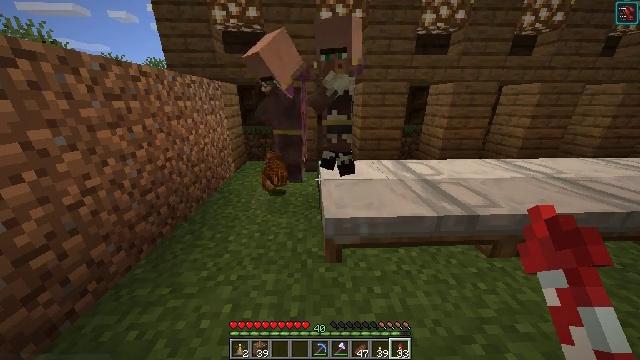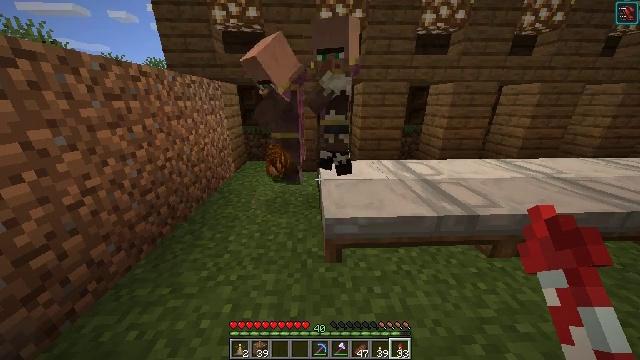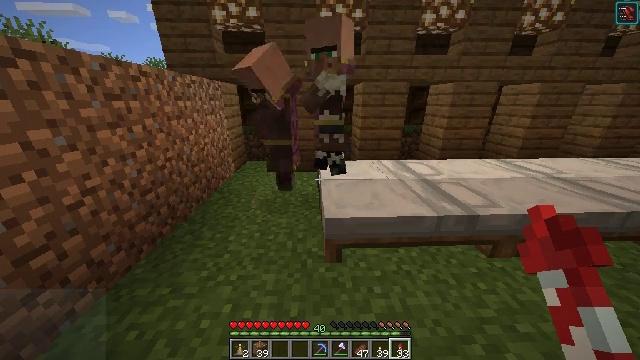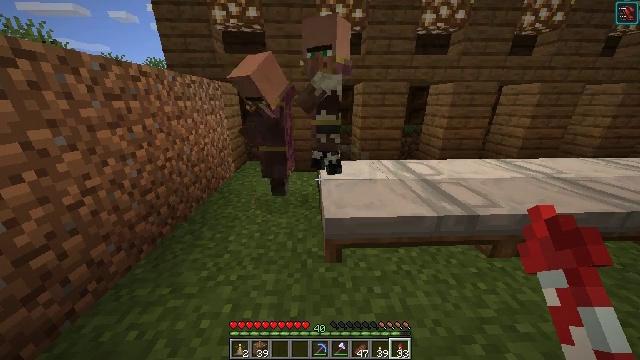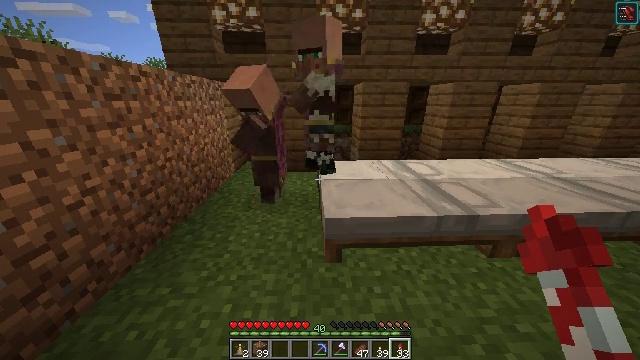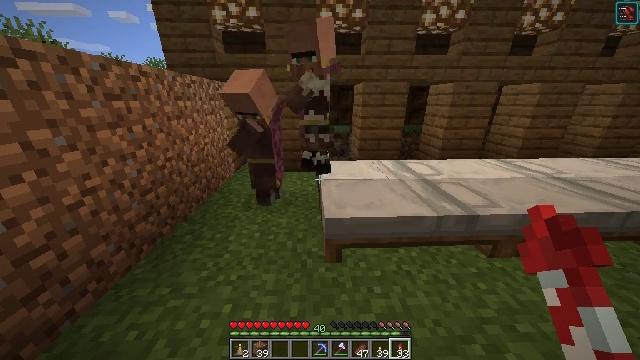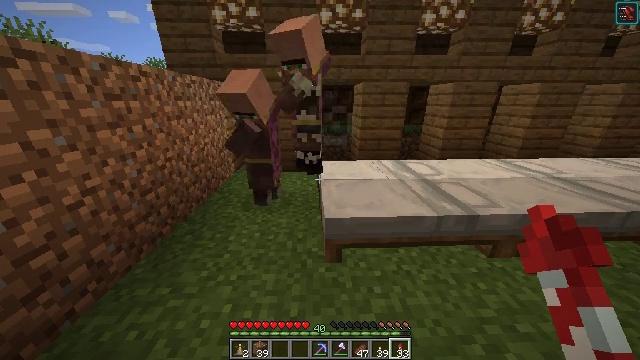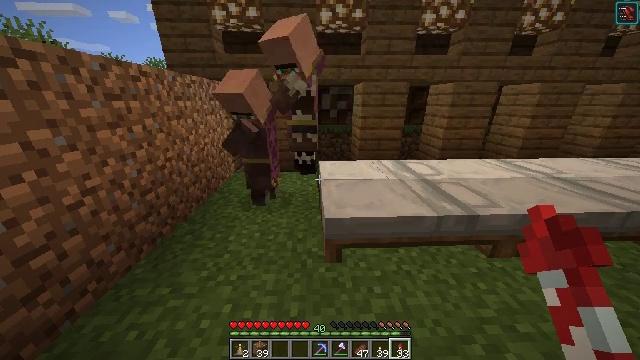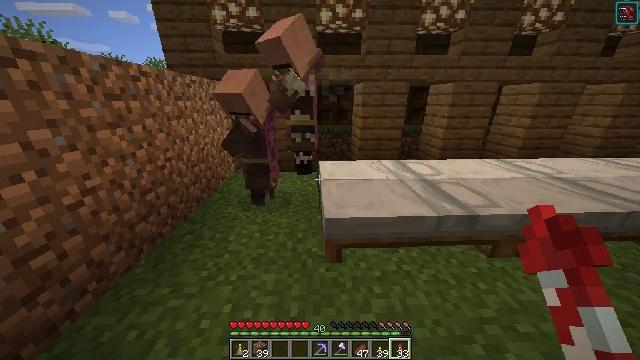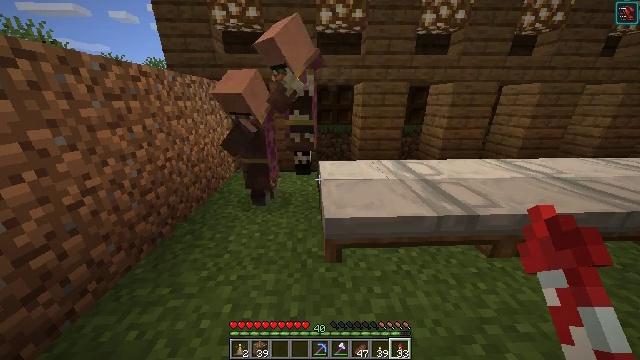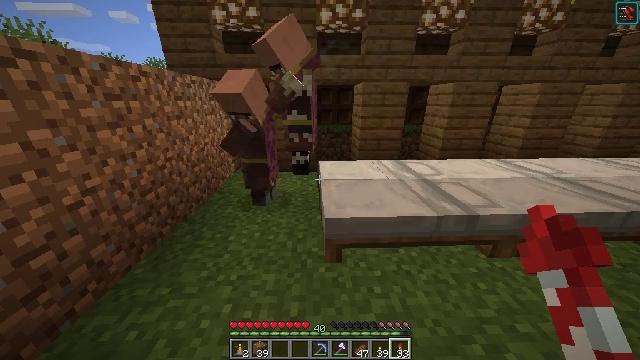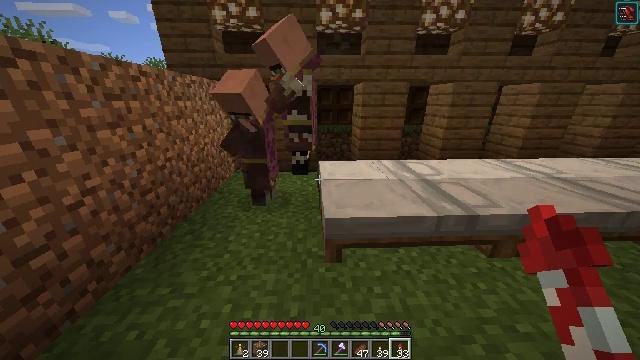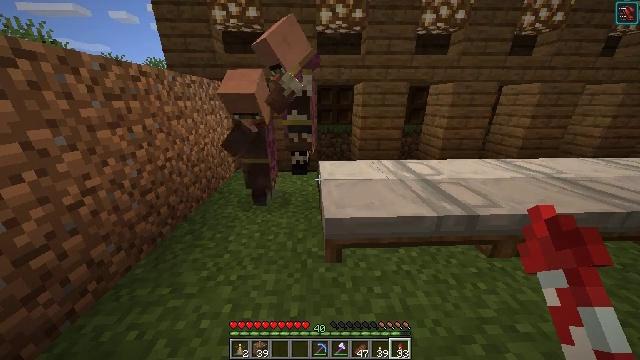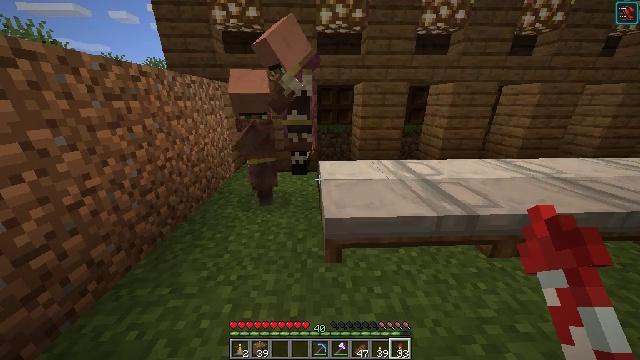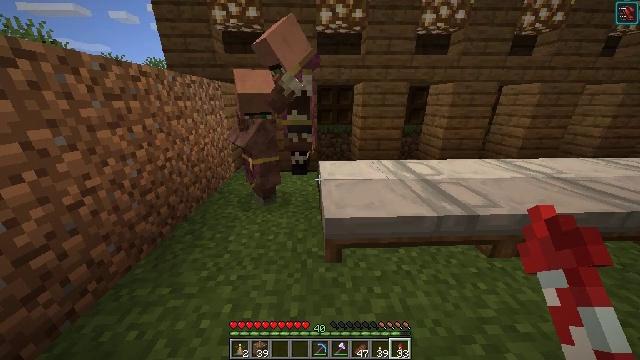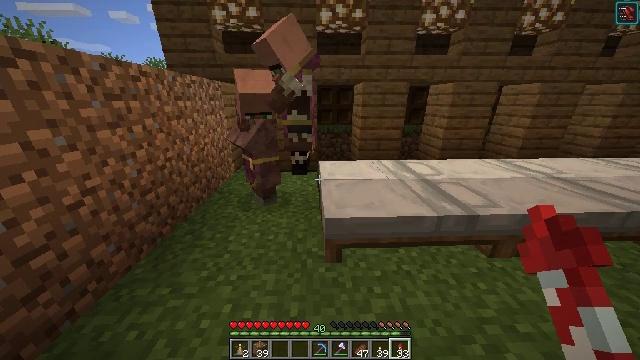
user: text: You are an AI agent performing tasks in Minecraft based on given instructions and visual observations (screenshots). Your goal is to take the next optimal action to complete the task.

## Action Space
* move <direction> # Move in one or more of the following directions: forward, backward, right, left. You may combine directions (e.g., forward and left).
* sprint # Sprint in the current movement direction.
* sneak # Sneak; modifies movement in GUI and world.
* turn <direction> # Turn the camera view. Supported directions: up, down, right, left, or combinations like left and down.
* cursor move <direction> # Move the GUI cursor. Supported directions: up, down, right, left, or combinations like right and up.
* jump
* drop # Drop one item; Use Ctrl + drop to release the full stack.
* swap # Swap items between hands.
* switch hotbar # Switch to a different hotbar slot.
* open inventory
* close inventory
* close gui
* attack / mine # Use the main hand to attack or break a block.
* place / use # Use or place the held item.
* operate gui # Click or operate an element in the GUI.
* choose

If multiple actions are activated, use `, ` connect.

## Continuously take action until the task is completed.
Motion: motion action
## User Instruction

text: Break the brewing stand to collect it.
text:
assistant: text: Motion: no_op
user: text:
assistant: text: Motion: no_op
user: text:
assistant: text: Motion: no_op
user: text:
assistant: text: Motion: no_op
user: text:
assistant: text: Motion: no_op
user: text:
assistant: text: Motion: no_op
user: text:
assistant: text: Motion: no_op
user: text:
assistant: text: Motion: no_op
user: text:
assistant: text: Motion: no_op
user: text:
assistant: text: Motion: no_op
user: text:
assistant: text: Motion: no_op
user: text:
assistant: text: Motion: no_op
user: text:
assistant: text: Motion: no_op
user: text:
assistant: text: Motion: no_op
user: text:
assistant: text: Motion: no_op
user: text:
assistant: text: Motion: no_op
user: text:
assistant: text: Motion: no_op
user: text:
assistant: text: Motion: no_op
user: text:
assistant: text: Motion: no_op
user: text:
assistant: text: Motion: no_op
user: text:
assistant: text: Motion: no_op
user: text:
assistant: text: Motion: no_op
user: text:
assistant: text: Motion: no_op
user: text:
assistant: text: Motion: no_op
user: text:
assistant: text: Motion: no_op
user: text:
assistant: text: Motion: no_op
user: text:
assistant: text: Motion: no_op
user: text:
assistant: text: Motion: no_op
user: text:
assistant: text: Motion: no_op
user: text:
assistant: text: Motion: no_op